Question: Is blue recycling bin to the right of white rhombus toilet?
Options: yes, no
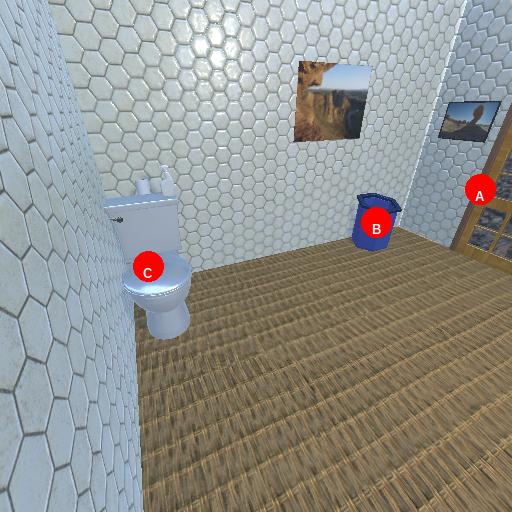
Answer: yes